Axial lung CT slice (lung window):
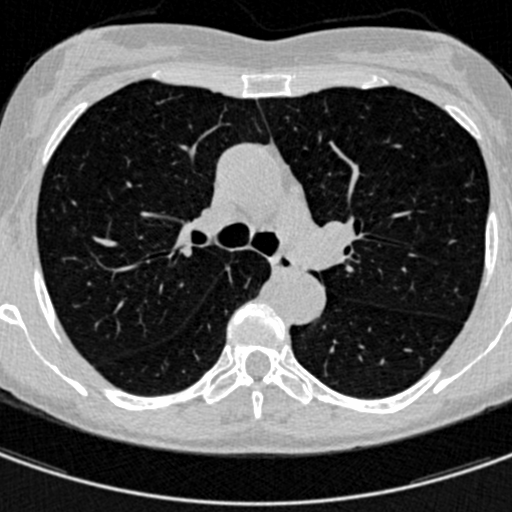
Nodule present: no